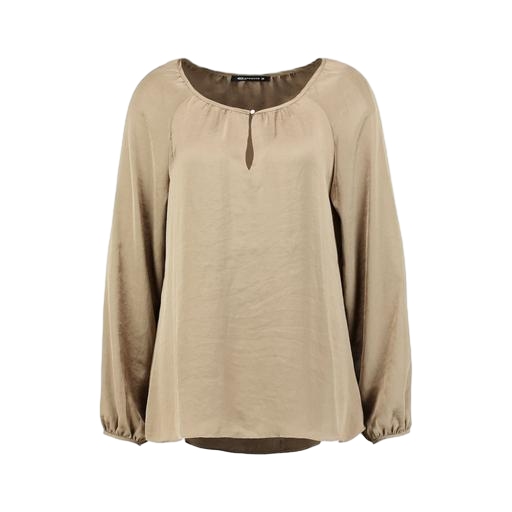
long-sleeve blouse, khaki blouse, long sleeve beige colored shirt, white background